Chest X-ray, AP view. Patient: 51 years old, sex M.
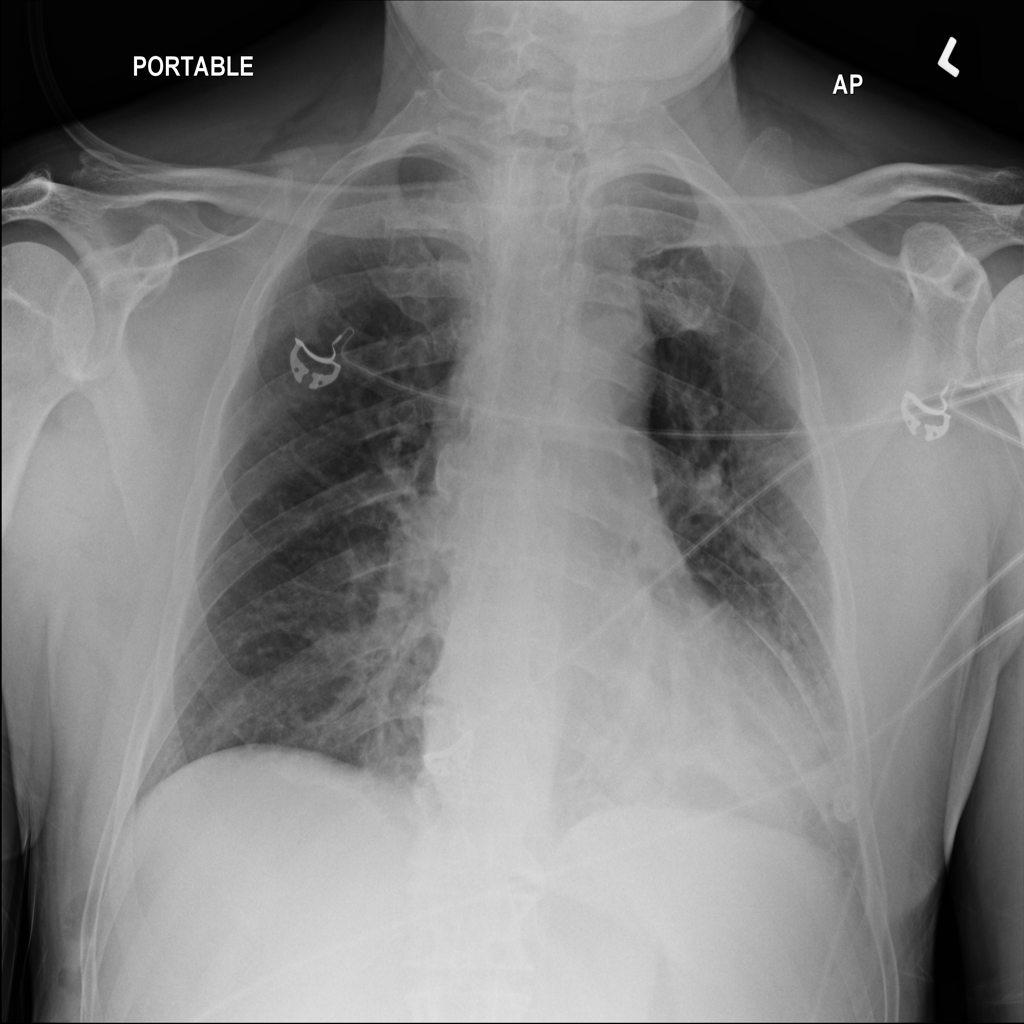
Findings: Infiltration